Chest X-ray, AP view. Patient: 82 years old, sex F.
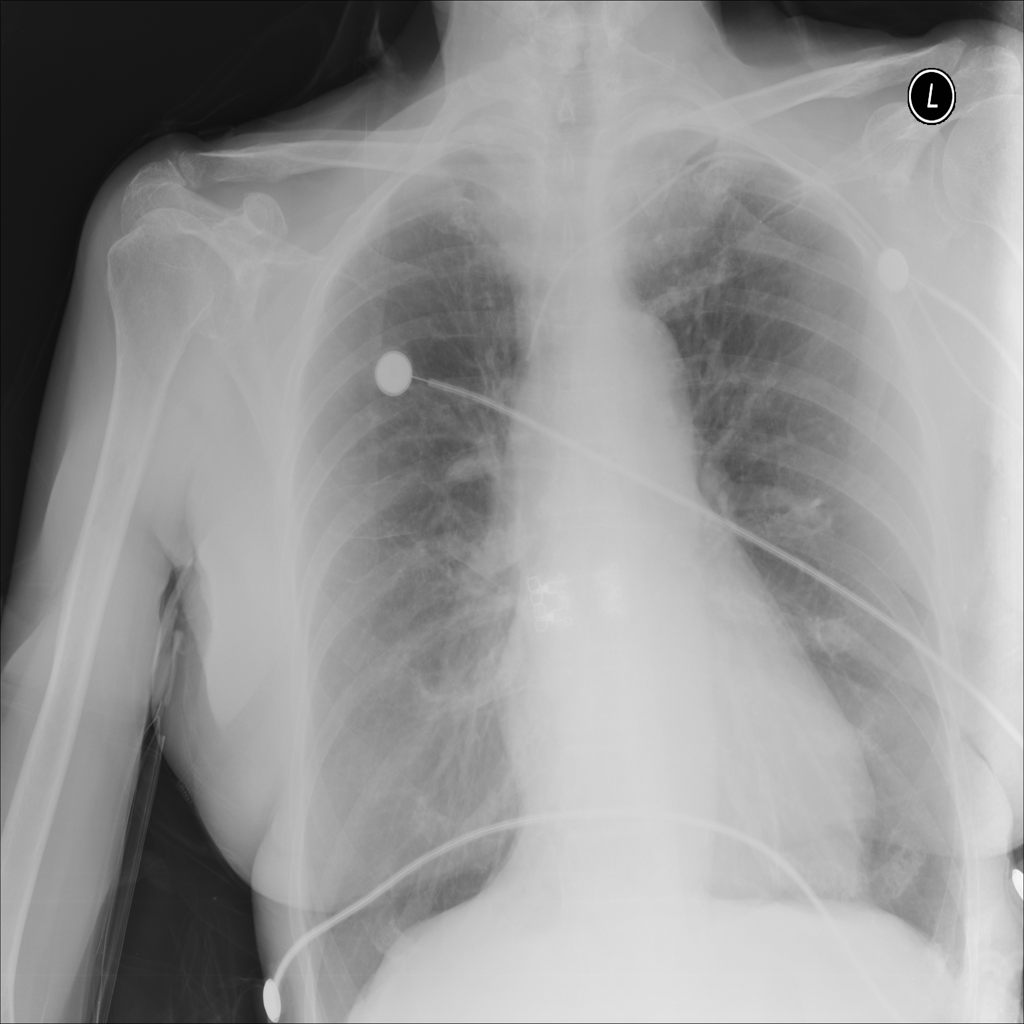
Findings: No Finding